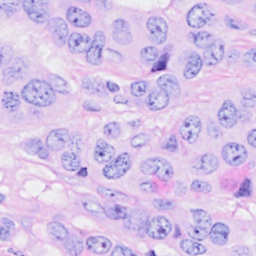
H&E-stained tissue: Breast